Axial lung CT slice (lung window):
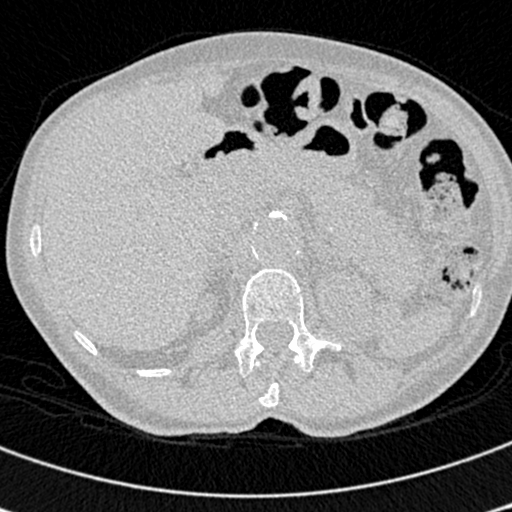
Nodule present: no